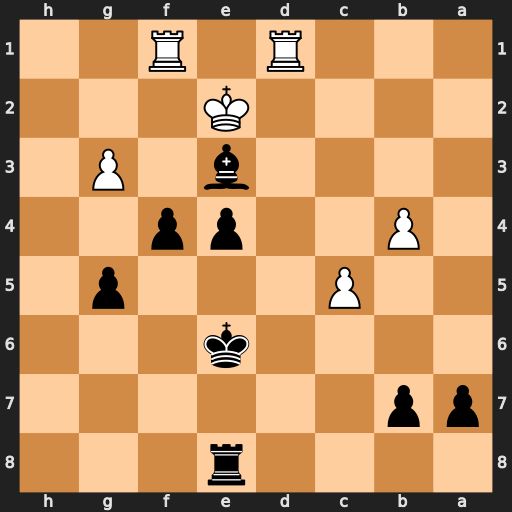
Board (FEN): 4r3/pp6/4k3/2P3p1/1P2pp2/4b1P1/4K3/3R1R2
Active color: b
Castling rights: -
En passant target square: -
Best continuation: Rh8 gxf4 gxf4